Question: I want to manually delete ALL data from my databse in a Table in ASP.net.
This is what I mean:

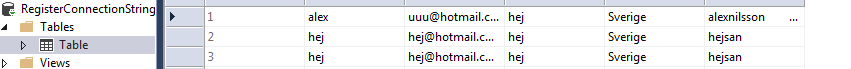
Answer: In your Server Explorer you can right click your table and choose "New Query".
A query window will appear where you can type sql queries, for instance
'''
DELETE FROM Table
'''
Another option if you are viewing the table data is to press Ctrl A on your keyboard and then press the delete key. A question dialog appears with "You are about to delete 3 Row(s)." If you click Yes, all data will be deleted from the table.